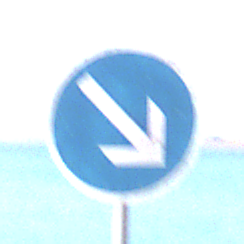
Verkehrszeichen: VorgeschriebeneVorbeifahrtRechts
Umgebung: Outdoor, Nature
Tageszeit: MorningAfternoon
Wetter: Clear
Licht: Natural
Jahreszeit: NotSpecified
Kontrast: HighContrast